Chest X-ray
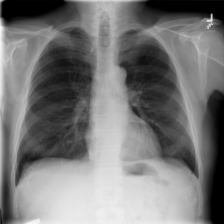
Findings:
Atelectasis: negative
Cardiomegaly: negative
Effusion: negative
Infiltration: negative
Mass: negative
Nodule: negative
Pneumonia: negative
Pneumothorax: negative
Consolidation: negative
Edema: negative
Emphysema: negative
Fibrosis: negative
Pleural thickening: negative
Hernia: negative